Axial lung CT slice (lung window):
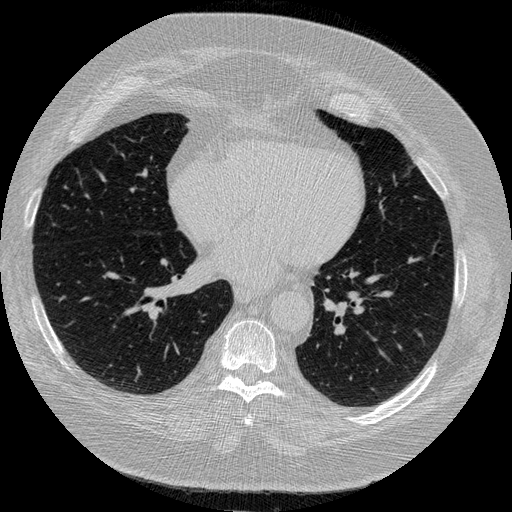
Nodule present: no